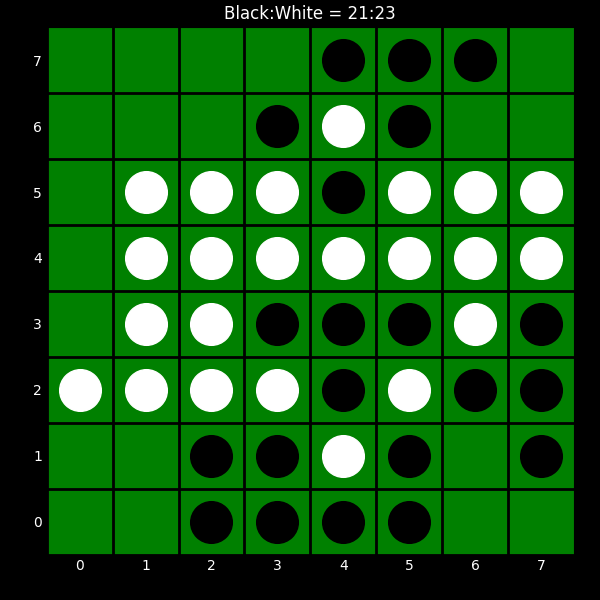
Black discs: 21
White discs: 23